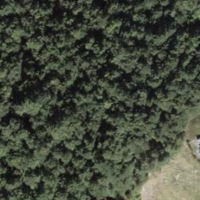
EUNIS habitat code: 41
Species observed at this site:
Salvia glutinosa